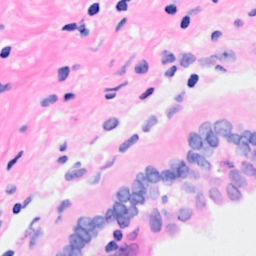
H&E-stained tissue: Breast